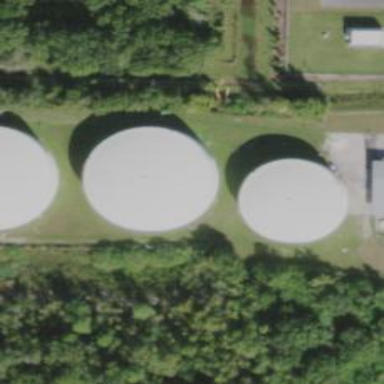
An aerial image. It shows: Storage tank used for water storage.